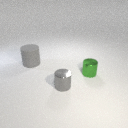
small green metal cylinder in front of large gray rubber cylinder